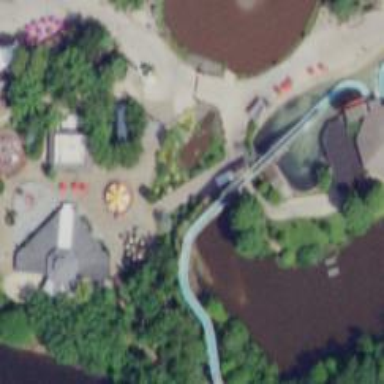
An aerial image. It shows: Bridge leading to water slide attraction.